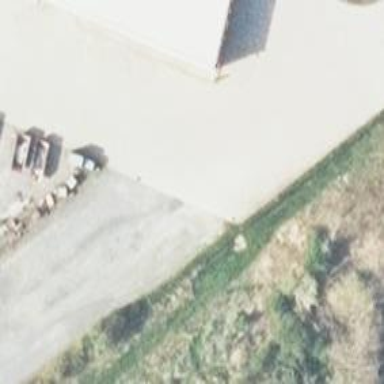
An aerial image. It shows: Concrete driveway serving as service road.